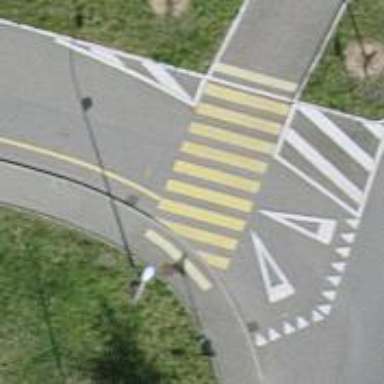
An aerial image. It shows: Crossing with zebra markings controlled by traffic signals.